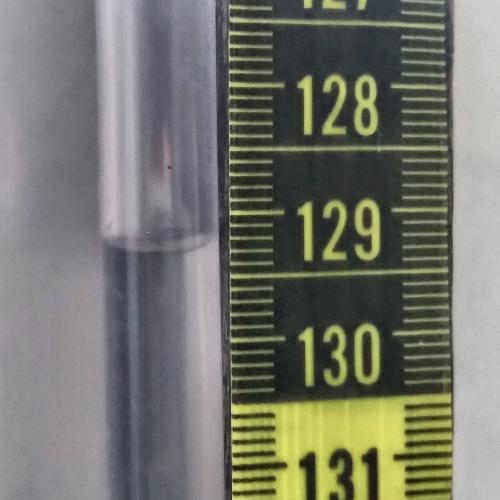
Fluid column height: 129.3 cm